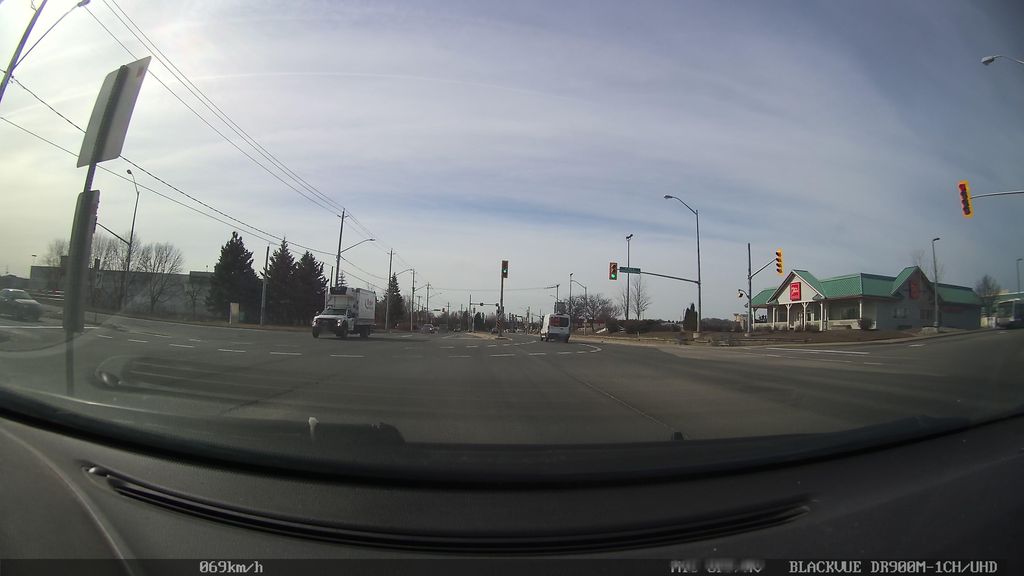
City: kitchener-waterloo